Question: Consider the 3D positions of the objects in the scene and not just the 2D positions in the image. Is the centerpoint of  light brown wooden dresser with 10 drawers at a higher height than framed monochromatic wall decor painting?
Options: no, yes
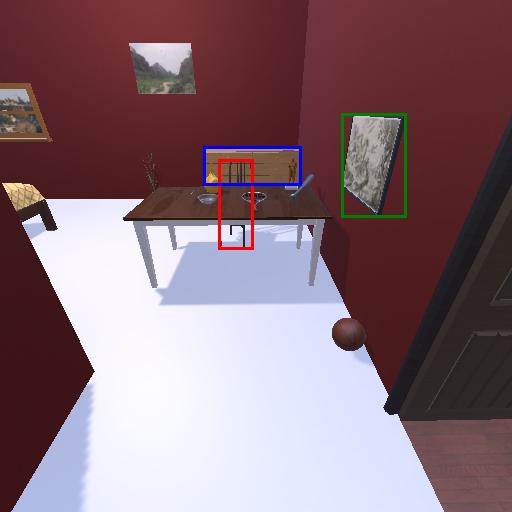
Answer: no